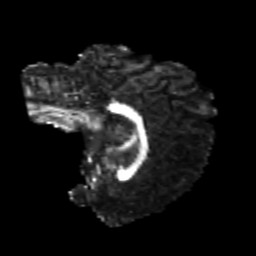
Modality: FA
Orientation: sagittal
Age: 20
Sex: female
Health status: healthy
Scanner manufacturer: philips
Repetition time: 7.386 s
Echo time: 0.08599 s